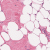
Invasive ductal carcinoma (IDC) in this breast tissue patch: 0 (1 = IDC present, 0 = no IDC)